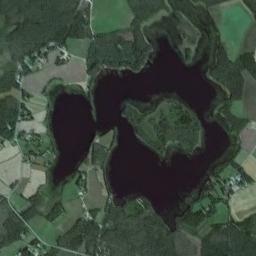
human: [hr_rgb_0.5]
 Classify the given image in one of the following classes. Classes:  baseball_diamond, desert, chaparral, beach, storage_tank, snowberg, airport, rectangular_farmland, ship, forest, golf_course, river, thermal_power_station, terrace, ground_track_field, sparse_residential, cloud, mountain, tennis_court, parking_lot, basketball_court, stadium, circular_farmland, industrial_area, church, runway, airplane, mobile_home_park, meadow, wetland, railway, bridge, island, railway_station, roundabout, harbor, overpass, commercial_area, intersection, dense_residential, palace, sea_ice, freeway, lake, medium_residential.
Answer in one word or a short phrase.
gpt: lake